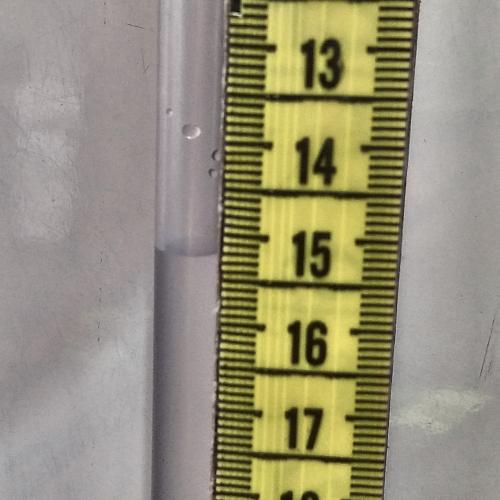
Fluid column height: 15.2 cm